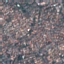
Land use / land cover: Residential